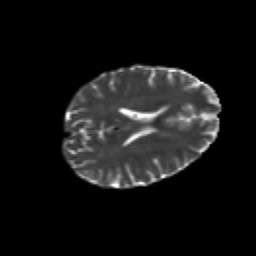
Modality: T2w
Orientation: axial
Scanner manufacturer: siemens
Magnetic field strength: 3 T
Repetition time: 6.8 s
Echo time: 0.093 s